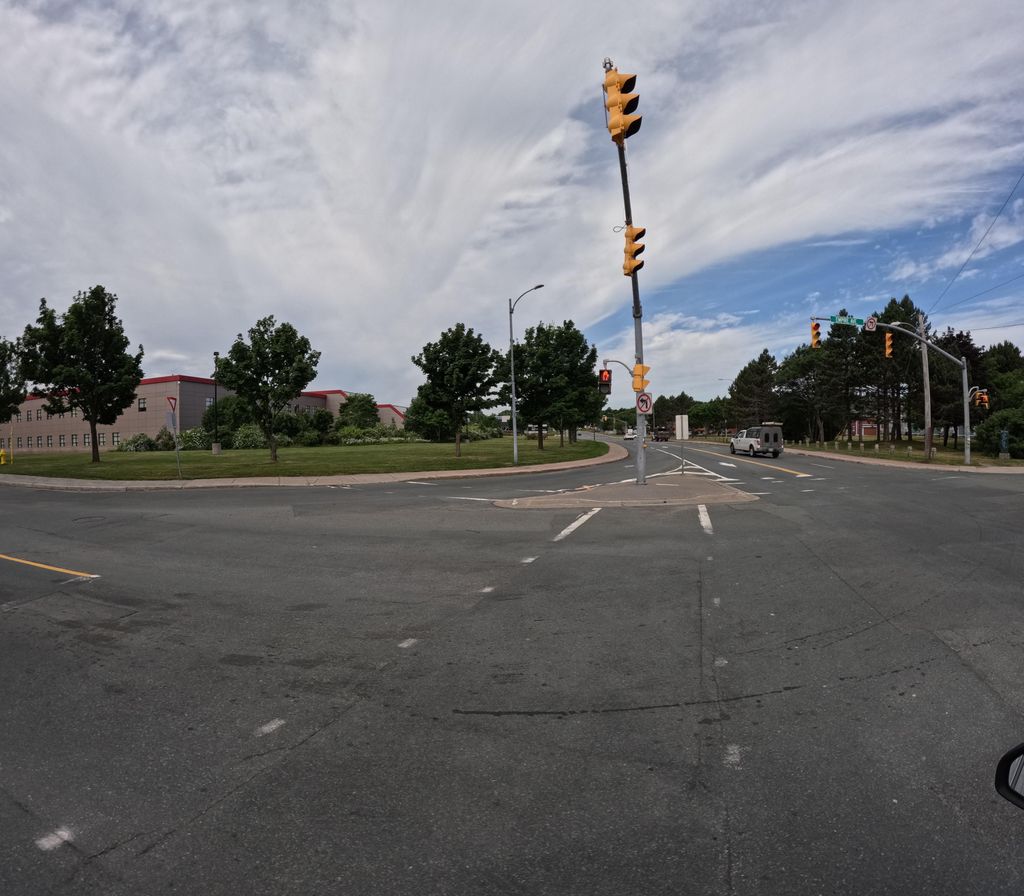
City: st_johns